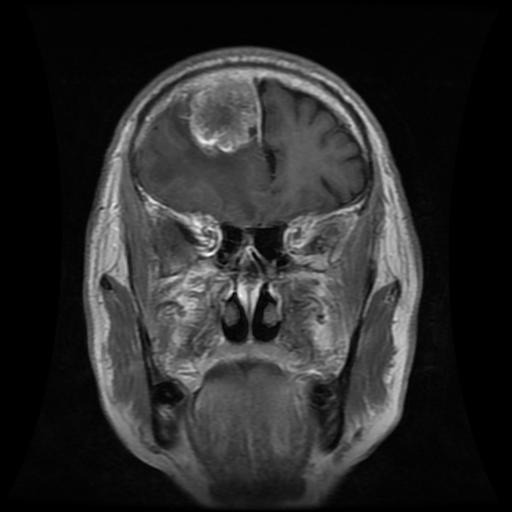
Label: meningioma